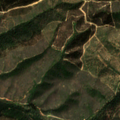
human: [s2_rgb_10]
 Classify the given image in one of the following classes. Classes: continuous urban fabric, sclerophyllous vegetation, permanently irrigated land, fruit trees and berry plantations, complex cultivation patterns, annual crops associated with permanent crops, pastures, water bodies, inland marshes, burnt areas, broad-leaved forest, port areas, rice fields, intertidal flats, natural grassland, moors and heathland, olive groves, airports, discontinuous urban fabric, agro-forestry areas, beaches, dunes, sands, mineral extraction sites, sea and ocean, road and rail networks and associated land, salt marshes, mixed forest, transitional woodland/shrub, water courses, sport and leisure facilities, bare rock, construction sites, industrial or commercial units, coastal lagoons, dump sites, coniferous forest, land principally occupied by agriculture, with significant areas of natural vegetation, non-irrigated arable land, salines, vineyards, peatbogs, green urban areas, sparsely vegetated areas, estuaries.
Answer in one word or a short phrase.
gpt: broad-leaved forest, sclerophyllous vegetation, transitional woodland/shrub